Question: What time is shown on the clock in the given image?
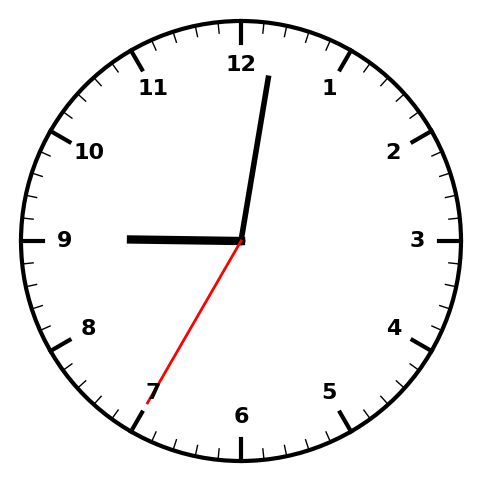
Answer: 09:01:35